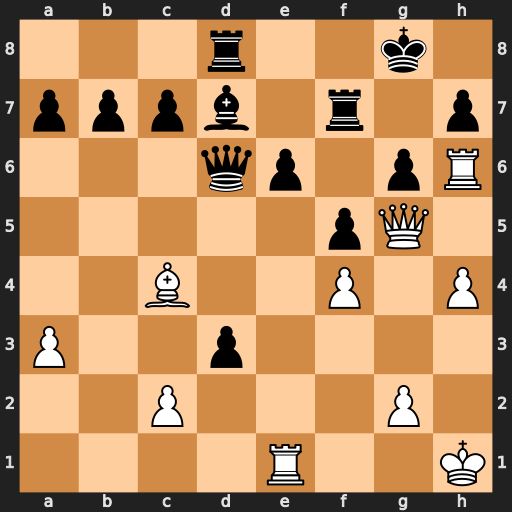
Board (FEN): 3r2k1/pppb1r1p/3qp1pR/5pQ1/2B2P1P/P2p4/2P3P1/4R2K
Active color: w
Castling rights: -
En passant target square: -
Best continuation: Qxd8+ Kg7 Qg5